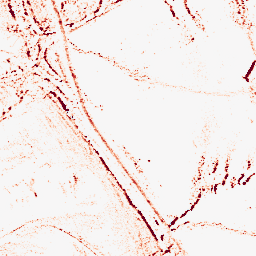
Category: morphological
Decomposition family: morphological_rect
Decomposition parameters: operation: opening
width: 5
height: 3
Upsampling method: bspline
Upsampling parameters: scale: 2
Upsampling scale: 2